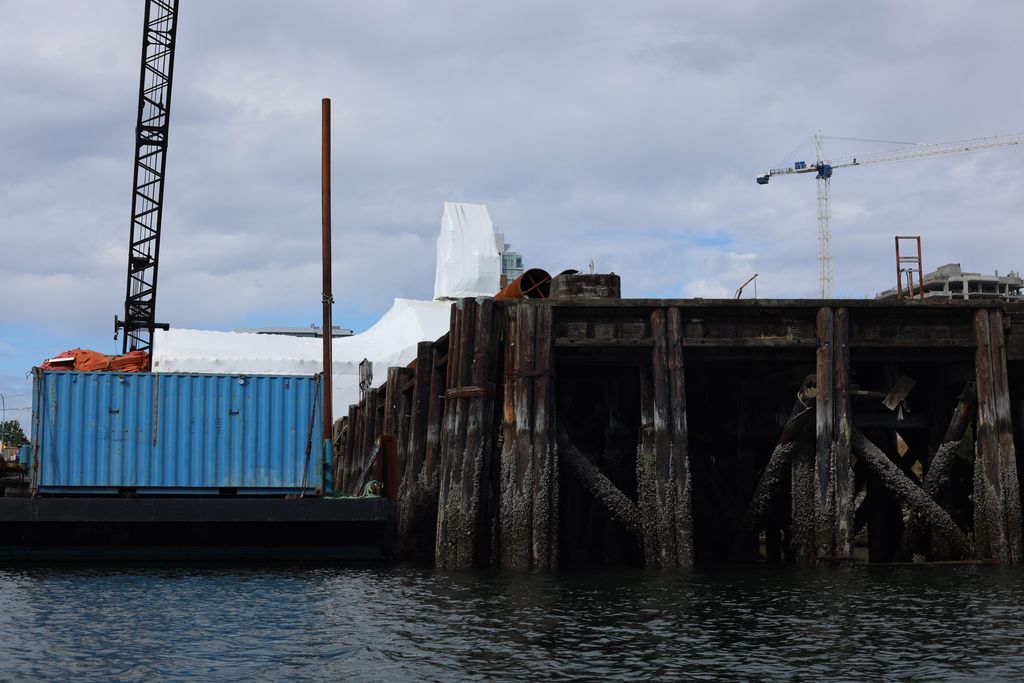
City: victoria